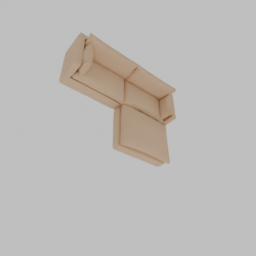
Label: furniture